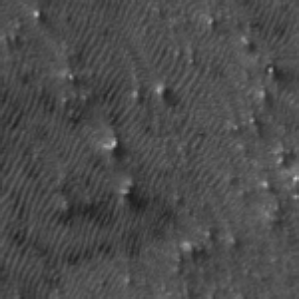
Label: frost